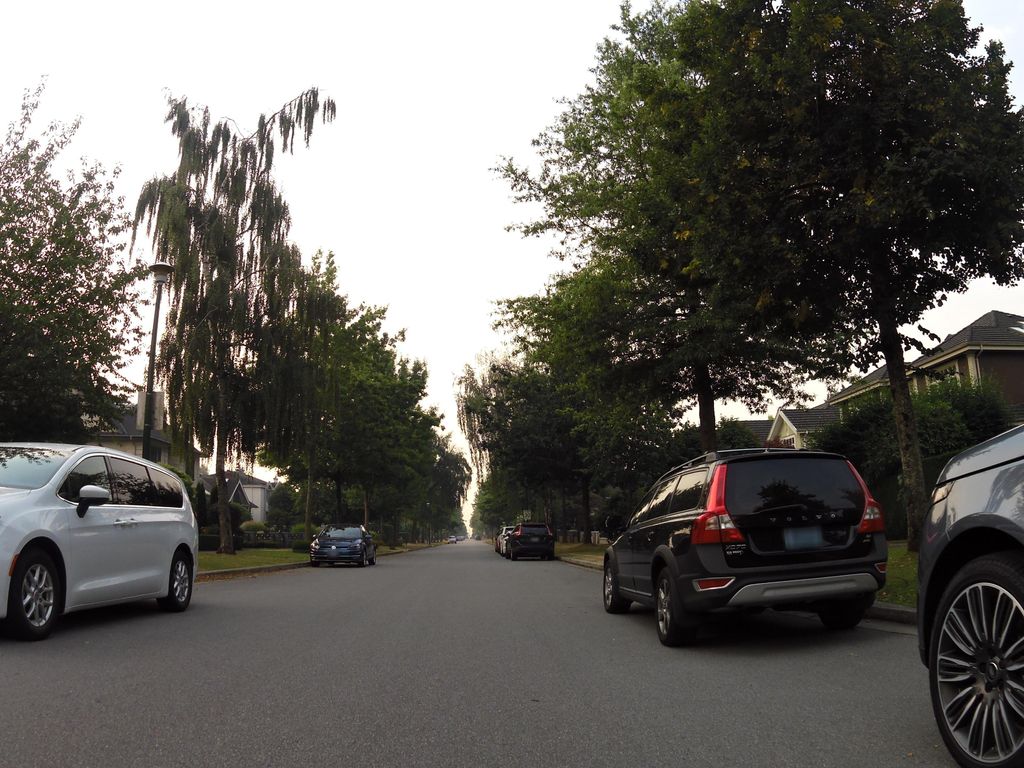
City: vancouver